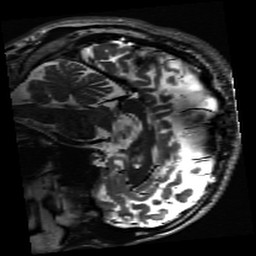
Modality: inplaneT2
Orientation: sagittal